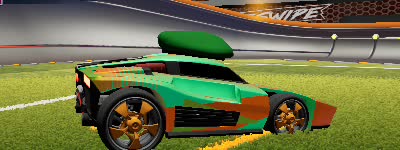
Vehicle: breakout